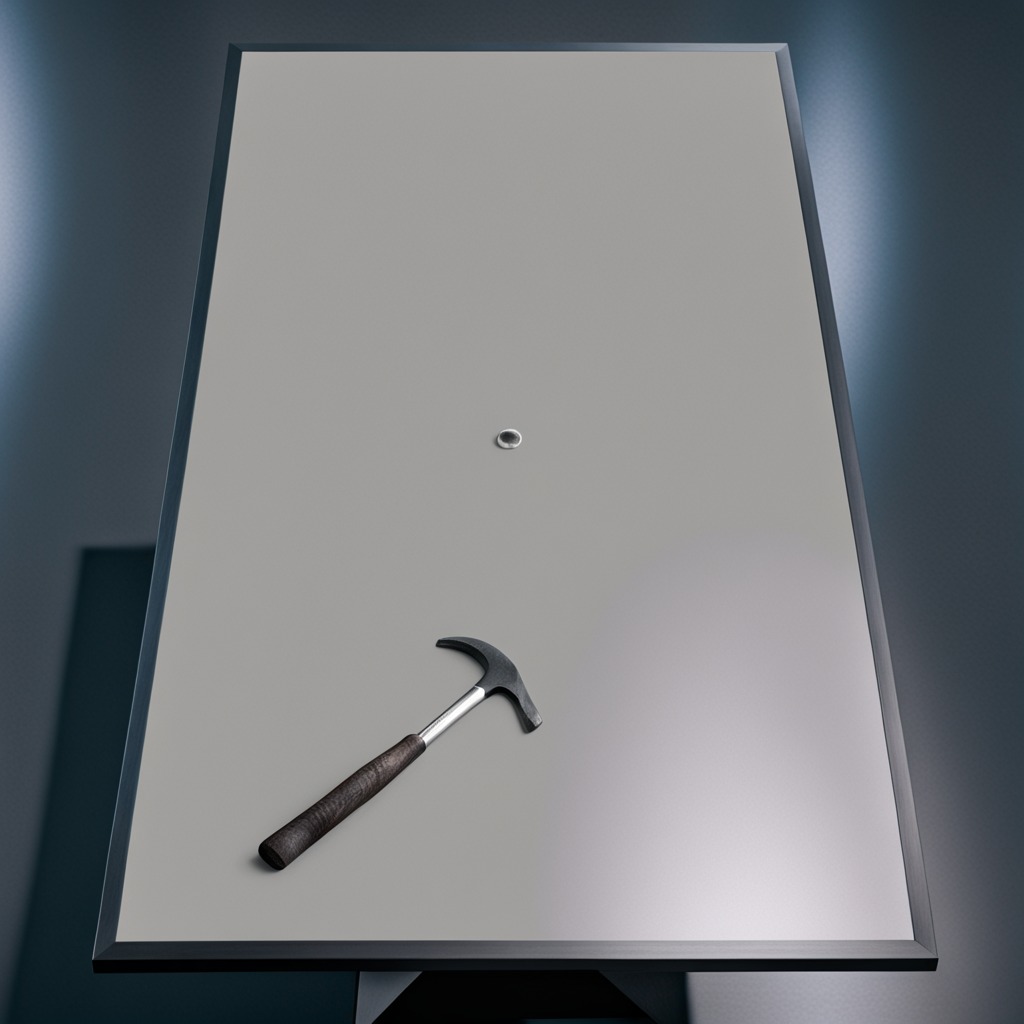
A hammer is lying on the clean empty table in a basement in the evening soft directional lighting on the tabletop realistic grain studio-quality clarity centered framing